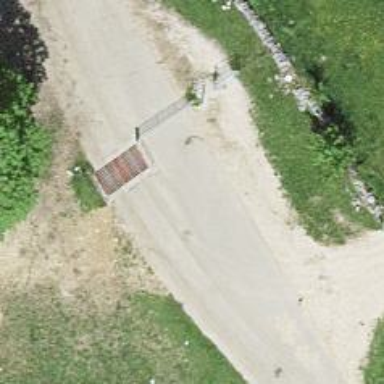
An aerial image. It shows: Cattle grid barrier.